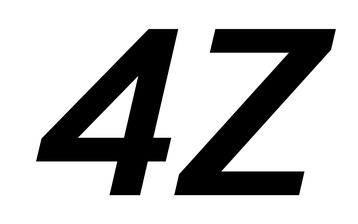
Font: InstrumentSans-Italic_SemiBold_Italic